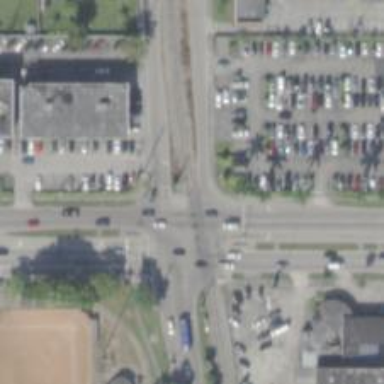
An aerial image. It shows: Railway crossing.